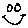
Label: smiley face